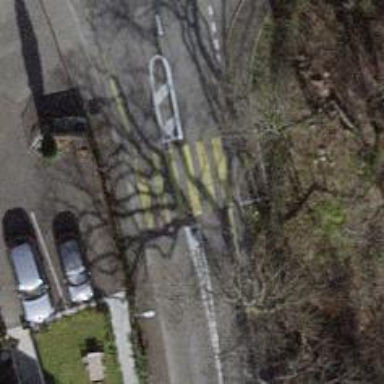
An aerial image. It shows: Kerb barrier.